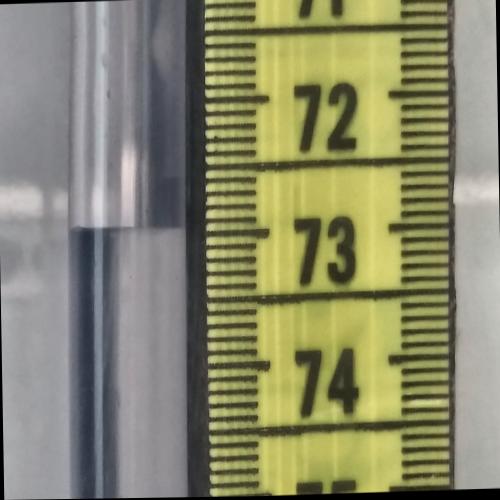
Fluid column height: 73.0 cm